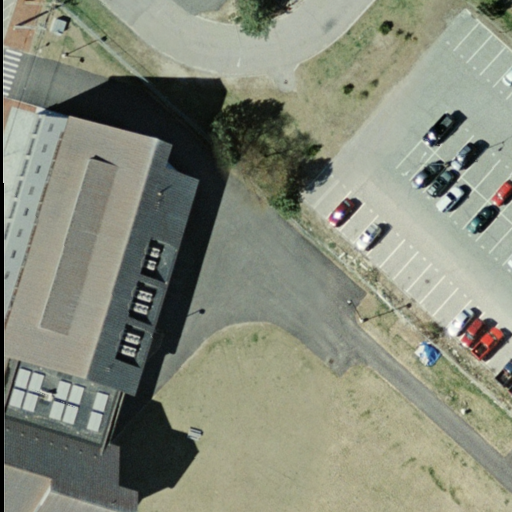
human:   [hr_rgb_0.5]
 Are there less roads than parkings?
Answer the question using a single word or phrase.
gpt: no

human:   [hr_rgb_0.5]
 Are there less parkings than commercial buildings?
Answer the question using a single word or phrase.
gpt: no

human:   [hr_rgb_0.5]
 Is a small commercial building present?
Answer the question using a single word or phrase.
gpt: no

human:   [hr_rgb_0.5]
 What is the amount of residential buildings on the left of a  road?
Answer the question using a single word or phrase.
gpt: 1

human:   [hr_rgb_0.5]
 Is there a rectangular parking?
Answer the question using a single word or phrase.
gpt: yes

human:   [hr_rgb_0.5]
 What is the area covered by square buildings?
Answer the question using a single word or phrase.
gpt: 0m2

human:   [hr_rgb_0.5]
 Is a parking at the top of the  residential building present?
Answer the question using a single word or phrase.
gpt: no

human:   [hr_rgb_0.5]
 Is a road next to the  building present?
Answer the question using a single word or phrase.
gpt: yes

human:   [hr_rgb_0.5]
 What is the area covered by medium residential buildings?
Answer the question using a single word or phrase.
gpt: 0m2

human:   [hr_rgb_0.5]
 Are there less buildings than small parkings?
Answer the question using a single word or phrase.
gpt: no

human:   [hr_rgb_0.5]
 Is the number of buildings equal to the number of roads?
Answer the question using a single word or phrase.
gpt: no

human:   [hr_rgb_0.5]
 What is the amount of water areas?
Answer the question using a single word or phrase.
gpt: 0

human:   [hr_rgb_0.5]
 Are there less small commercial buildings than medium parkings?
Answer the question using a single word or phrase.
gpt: no

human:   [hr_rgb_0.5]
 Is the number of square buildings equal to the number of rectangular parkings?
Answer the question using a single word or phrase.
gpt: no

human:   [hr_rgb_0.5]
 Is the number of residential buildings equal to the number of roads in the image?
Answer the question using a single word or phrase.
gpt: no

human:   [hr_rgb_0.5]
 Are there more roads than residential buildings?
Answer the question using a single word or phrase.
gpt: yes

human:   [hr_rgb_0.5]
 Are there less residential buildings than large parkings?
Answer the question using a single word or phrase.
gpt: no

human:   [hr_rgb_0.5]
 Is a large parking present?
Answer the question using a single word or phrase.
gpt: yes

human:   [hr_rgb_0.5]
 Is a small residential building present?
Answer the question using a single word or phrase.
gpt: no

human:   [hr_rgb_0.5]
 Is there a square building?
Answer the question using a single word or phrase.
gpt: no

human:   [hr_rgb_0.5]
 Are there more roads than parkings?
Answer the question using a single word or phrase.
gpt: yes

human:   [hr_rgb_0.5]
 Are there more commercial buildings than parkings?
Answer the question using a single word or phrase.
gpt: no

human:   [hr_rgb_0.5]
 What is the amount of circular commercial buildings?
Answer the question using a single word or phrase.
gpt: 0

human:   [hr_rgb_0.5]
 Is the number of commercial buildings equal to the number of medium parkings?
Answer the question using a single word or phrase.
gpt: yes

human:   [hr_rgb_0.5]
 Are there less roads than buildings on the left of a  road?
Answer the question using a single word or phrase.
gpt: no

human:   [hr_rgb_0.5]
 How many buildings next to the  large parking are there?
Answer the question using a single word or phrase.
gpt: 1

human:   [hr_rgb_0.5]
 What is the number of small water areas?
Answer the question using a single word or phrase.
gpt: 0

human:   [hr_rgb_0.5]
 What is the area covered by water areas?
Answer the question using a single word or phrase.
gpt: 0m2

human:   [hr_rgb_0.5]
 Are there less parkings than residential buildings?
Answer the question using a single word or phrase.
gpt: no

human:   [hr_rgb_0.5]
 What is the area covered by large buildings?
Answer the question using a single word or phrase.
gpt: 1806m2

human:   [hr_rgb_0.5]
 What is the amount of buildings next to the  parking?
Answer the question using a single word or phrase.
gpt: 1

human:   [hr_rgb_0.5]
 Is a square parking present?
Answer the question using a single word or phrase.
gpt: no

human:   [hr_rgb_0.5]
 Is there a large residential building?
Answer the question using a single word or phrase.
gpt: yes

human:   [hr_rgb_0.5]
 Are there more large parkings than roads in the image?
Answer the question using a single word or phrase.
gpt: no

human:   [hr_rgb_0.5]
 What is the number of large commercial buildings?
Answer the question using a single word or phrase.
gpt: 0

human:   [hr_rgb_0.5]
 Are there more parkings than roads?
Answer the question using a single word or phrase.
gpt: no